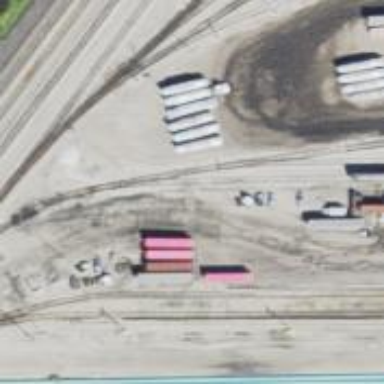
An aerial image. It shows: Rail spur service.